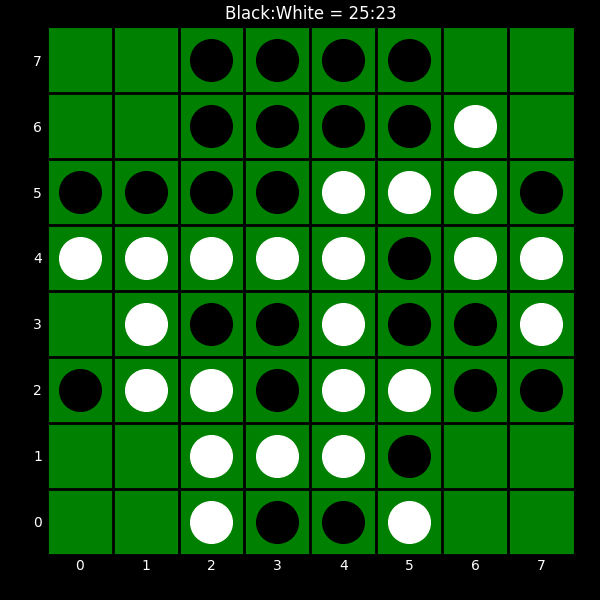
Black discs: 25
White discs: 23